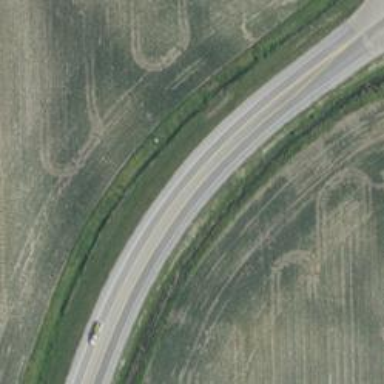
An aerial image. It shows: Primary link highway.